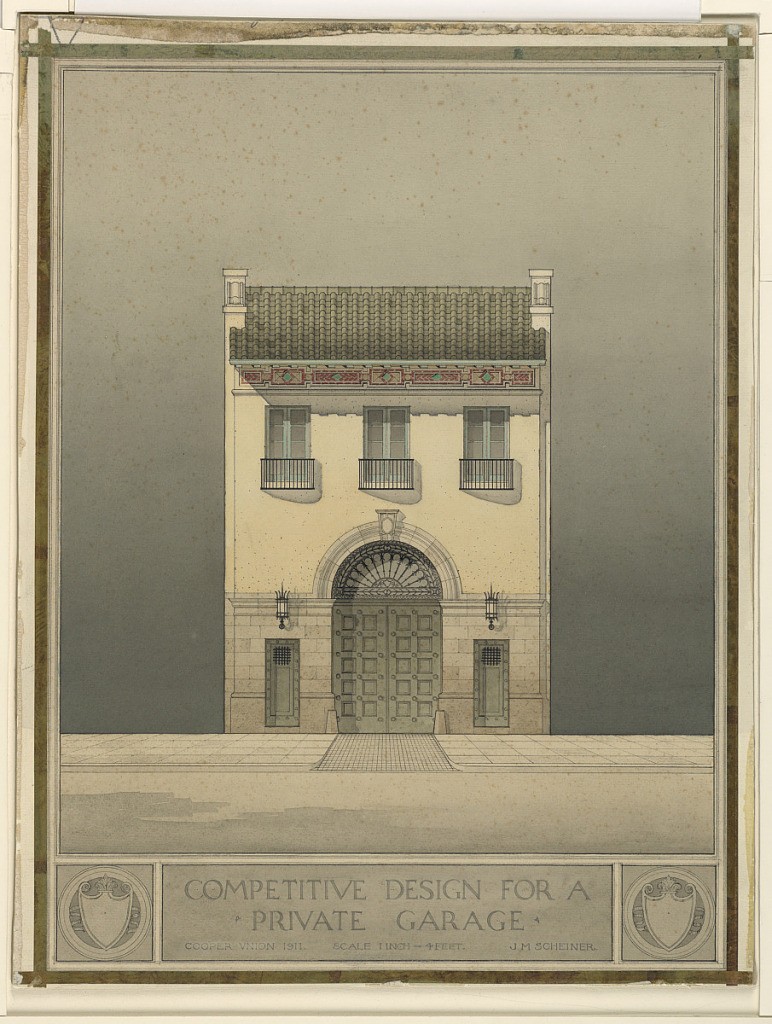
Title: Competitive Design for a Private Garage.
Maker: James M. Scheiner, b. 1891
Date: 1911
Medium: Pen and India ink, with grey-brown water-color (mounted)
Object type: Drawing
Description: Vertical rectangle. Elevation shows an arched door flanked by side doors with lights over them. Single upper floor has three windows with curved iron railings. Below: "COMPETITIVE DESIGN FOR A / PRIVATE GARAGE / Cooper Union 1911 -- Scale 1 inch equals 4 feet - J. M. Scheiner." Ink framing lines.